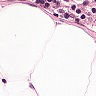
Metastatic tissue present: no